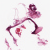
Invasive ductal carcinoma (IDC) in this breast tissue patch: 0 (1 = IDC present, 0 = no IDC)